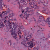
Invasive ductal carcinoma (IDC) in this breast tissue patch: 1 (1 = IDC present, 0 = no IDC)